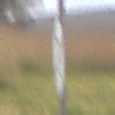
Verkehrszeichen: EndeGeschwindigkeit5
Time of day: MorningAfternoon
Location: Outdoor (Nature)
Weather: Overcast
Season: NotSpecified
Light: Natural